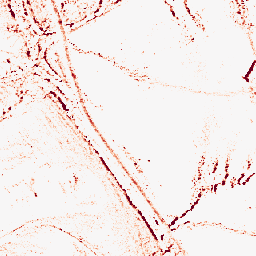
Category: morphological
Decomposition family: morphological_rect
Decomposition parameters: operation: opening
width: 5
height: 3
Upsampling method: nearest
Upsampling parameters: scale: 4
Upsampling scale: 4